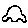
Label: car